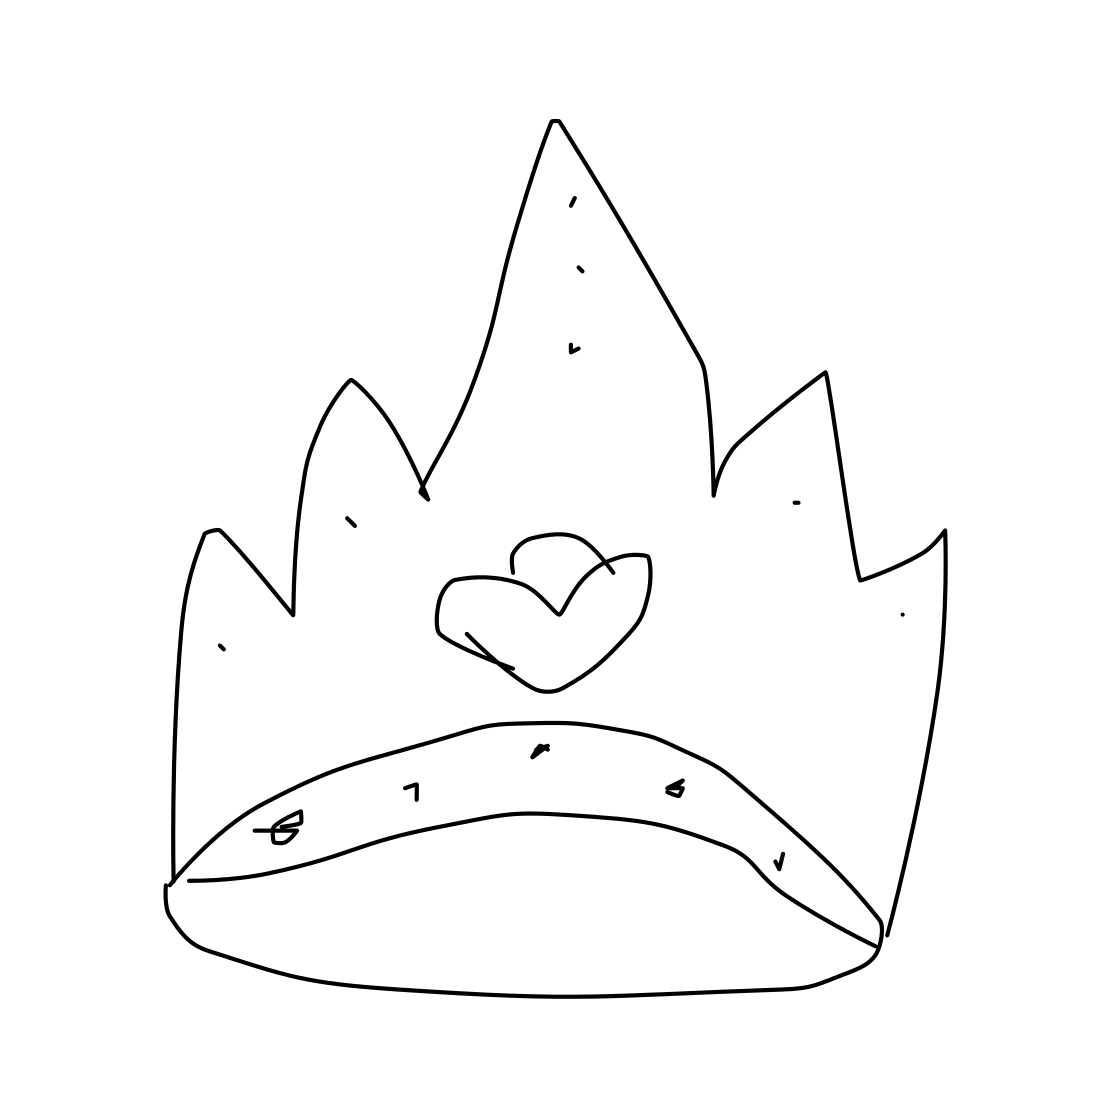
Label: crown